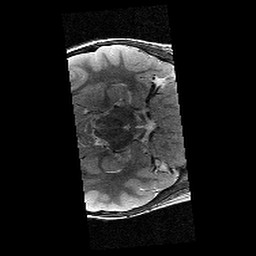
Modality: T2w
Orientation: axial
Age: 9
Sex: male
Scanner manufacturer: siemens
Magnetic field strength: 3 T
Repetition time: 9.23 s
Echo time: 0.067 s